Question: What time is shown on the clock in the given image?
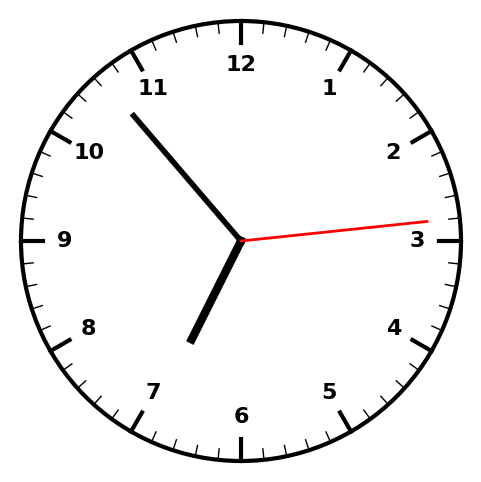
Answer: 06:53:14